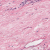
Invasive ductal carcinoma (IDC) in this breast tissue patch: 0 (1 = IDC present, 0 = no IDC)